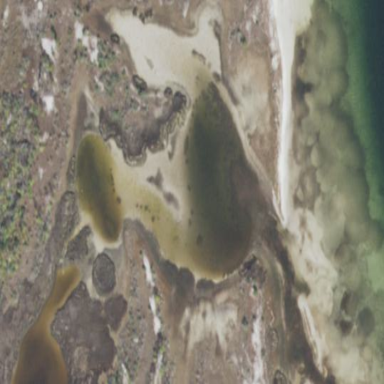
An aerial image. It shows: Saltmarsh wetland.